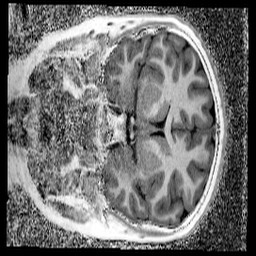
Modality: UNIT1_denoised
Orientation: coronal
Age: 11
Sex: male
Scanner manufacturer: siemens
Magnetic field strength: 3 T
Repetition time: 4 s
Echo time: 0.00299 s